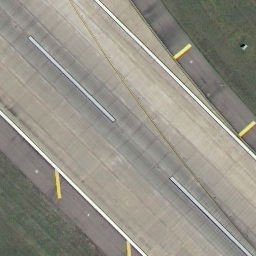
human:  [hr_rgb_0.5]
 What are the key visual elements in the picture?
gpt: runway